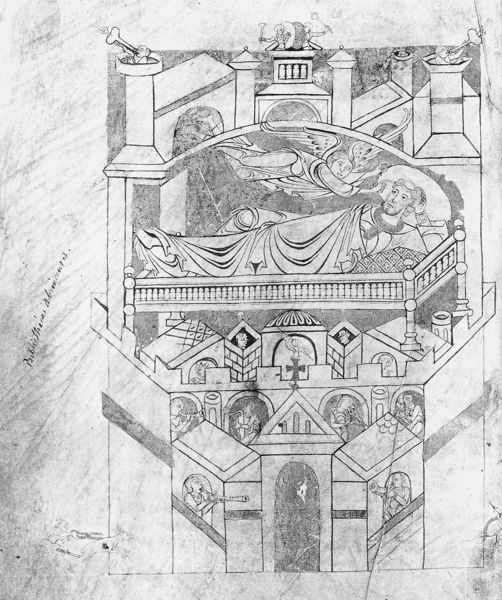
Titel: Kartular von Mont - Saint - Michel
Standort: Herkunftsregion: Mont - Saint - Michel (EU - F)
Institution: Avranches, Bibliothèque Municipale
Schlagwörter: flügel, mann, weiß, stadt, grau, schwarz, skizze, zeichnung, zimmer, dach, haus, hochformat, falten, mensch, kirche, fliegen, turm, engel, schrift, liegen, schlafen, faltenwurf, gemach, tor, zinnen, burg, kreuz, türme, balustrade, schwarzweiß, bleistift, entwurf, ritter, portal, posaunen, plan, trompeten, trompete, wecken, engelsflügel, schlafem